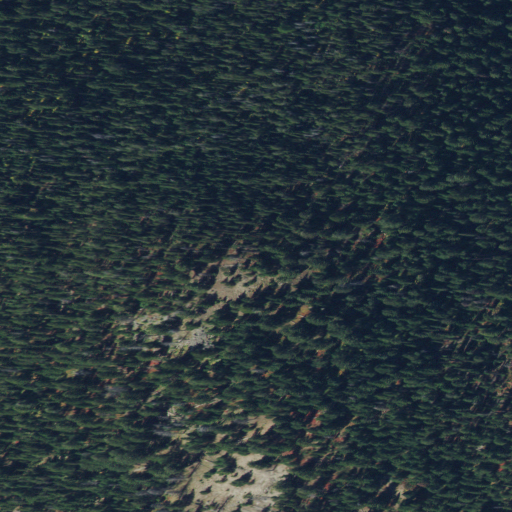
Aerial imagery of mountain in Idaho named Grouse Creek Point containing only evergreen forest